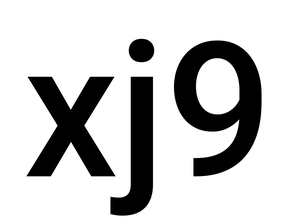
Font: Roboto_Medium